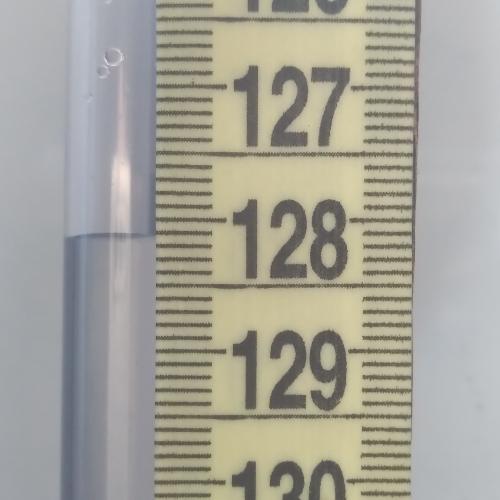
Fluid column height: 128.1 cm